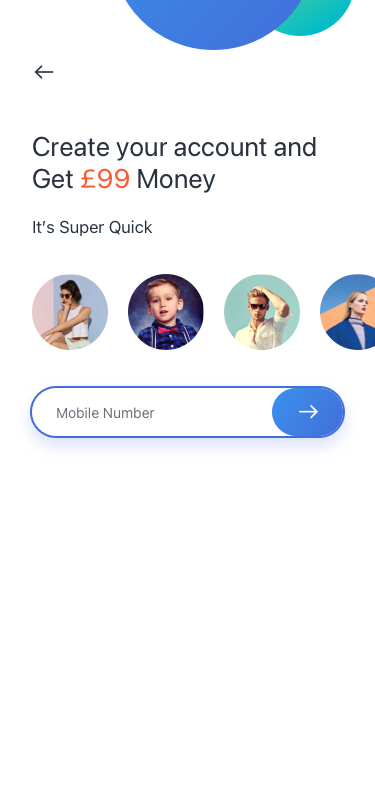
Text in this UI design:
Mobile Number
Create your account and Get £99 Money
It’s Super Quick